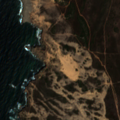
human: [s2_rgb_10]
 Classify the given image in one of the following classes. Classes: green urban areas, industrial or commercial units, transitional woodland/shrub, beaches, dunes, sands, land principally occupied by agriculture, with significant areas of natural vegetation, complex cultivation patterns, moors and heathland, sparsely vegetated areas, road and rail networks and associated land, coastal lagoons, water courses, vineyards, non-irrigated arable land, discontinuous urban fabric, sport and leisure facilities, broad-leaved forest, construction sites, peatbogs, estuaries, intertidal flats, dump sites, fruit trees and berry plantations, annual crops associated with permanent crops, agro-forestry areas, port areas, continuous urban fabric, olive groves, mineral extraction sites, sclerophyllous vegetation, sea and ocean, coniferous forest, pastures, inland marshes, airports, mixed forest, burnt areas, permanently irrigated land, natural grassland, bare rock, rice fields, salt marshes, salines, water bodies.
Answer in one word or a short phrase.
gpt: sclerophyllous vegetation, sea and ocean